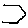
Label: hexagon